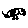
Label: bird